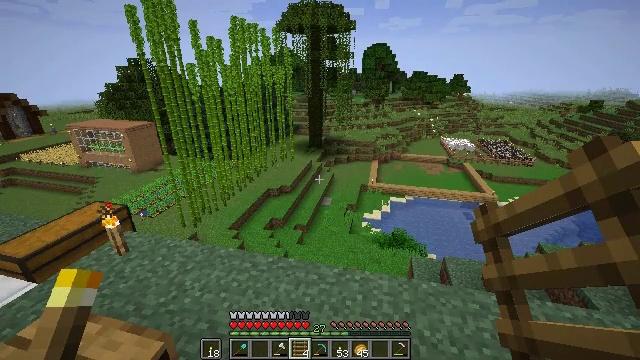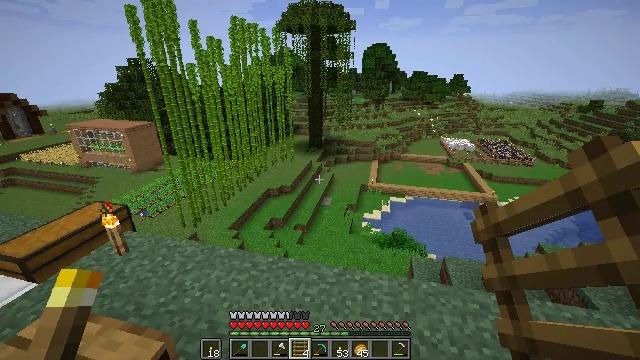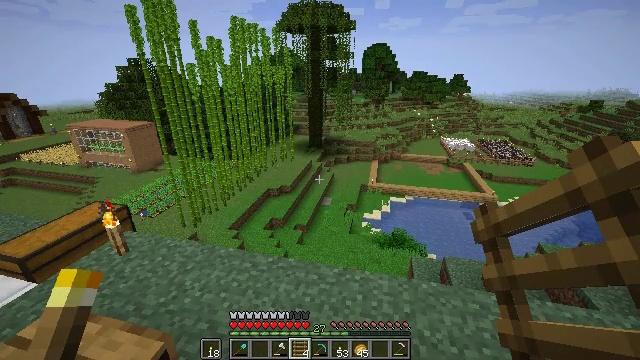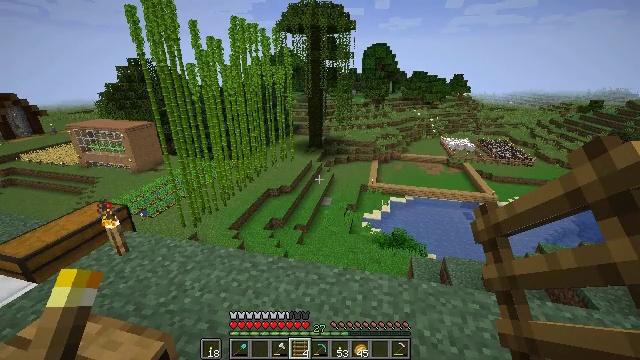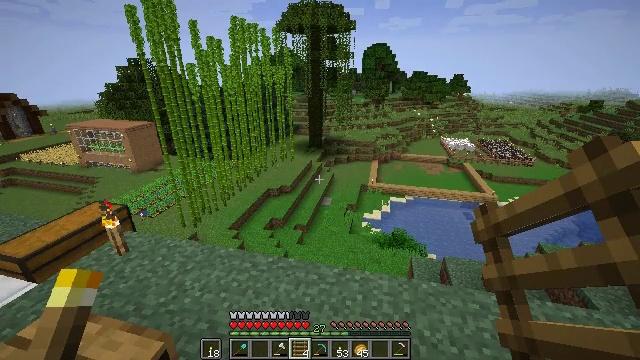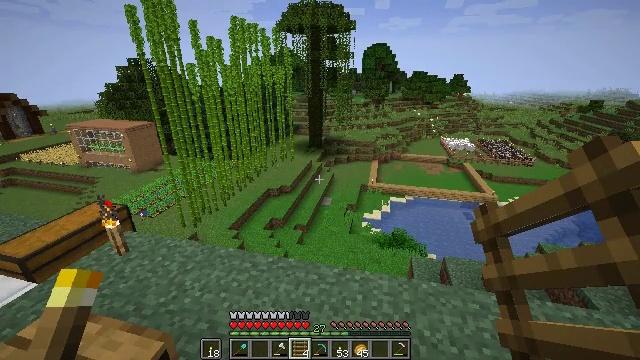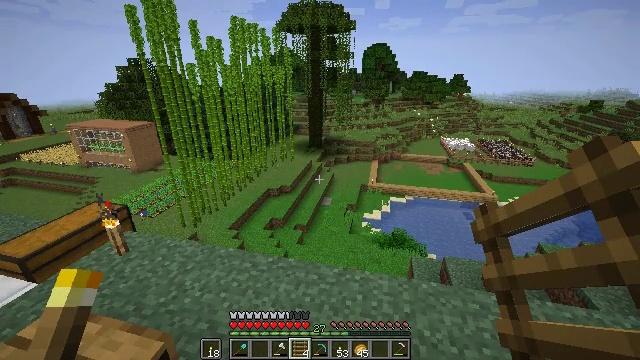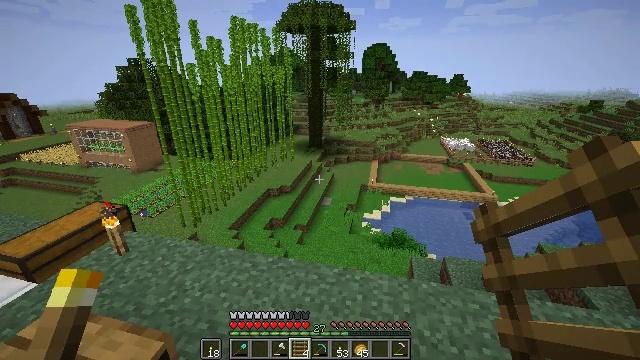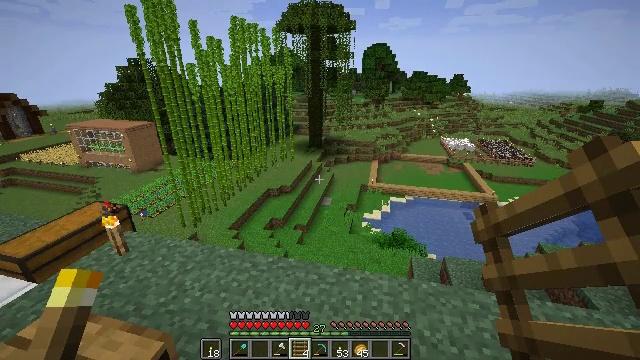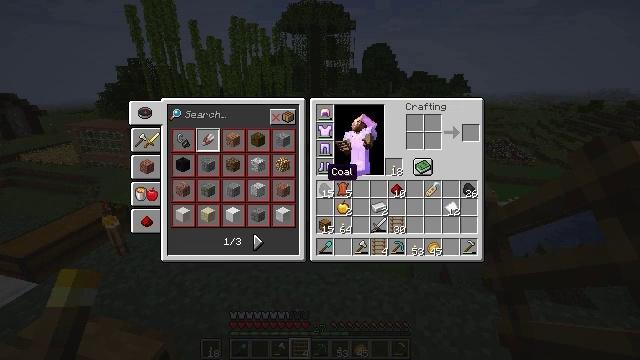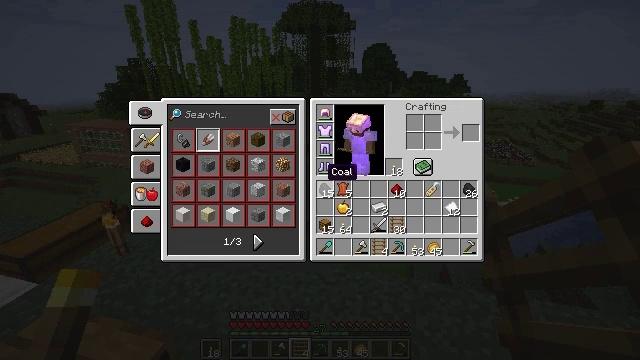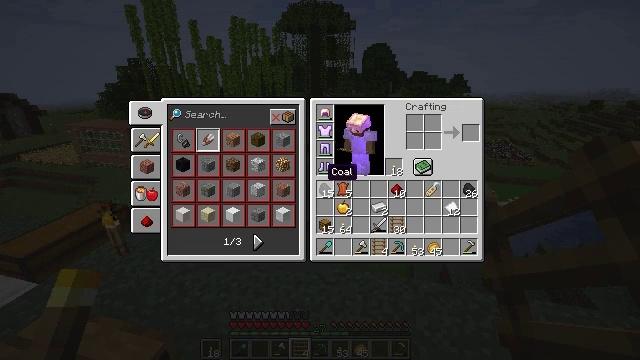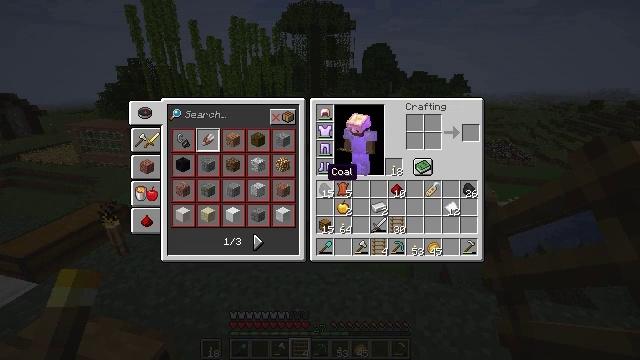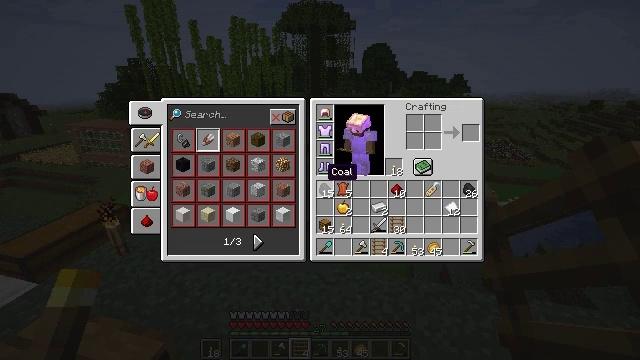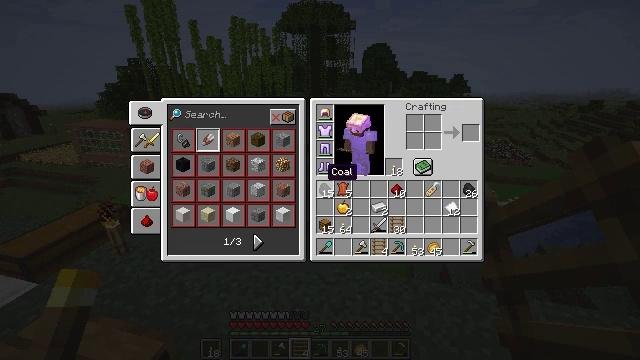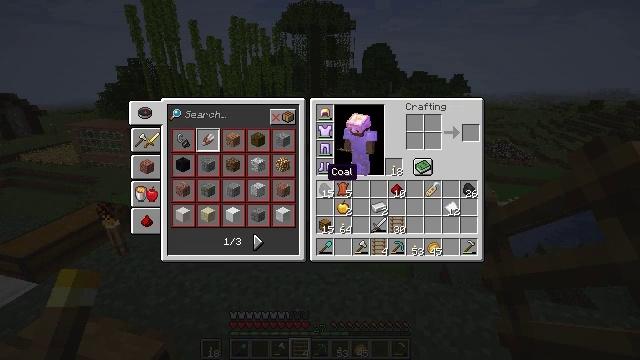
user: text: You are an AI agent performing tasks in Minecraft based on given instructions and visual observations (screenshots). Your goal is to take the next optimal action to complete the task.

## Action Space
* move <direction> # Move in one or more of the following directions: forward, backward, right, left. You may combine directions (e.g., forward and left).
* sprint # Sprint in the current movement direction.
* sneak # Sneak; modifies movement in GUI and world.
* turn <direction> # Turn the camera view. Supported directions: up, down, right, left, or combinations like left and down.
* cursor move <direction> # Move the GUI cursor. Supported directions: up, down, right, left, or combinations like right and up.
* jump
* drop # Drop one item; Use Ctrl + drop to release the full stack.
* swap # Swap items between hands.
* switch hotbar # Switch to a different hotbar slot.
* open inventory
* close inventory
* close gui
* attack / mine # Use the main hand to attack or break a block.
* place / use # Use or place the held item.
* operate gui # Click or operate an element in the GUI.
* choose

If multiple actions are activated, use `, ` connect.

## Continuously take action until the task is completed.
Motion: motion action
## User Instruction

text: Mine the ladder from the wall.
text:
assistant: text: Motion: no_op
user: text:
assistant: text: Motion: no_op
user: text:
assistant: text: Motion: no_op
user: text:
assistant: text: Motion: no_op
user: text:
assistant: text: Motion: no_op
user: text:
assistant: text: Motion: no_op
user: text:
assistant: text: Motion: no_op
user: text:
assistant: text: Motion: no_op
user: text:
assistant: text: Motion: open inventory
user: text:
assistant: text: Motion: open inventory
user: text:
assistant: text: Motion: open inventory
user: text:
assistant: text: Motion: open inventory
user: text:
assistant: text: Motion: no_op
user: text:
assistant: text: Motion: no_op
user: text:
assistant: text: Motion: no_op
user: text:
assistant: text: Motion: no_op
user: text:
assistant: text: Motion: no_op
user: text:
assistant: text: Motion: no_op
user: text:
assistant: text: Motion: no_op
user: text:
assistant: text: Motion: no_op
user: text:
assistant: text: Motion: no_op
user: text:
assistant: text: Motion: no_op
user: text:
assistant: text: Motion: no_op
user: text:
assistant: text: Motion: no_op
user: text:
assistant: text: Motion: no_op
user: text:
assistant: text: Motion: no_op
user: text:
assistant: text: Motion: cursor move left and up
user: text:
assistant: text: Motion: cursor move left and up
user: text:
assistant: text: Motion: no_op
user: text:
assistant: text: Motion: no_op